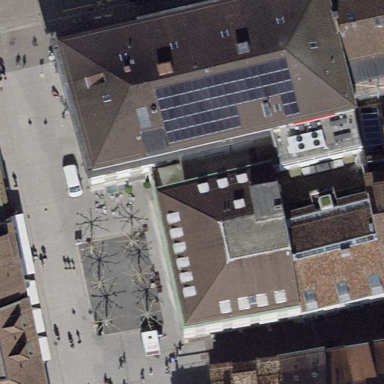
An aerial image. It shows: Building with hipped roof.